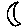
Label: moon